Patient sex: M
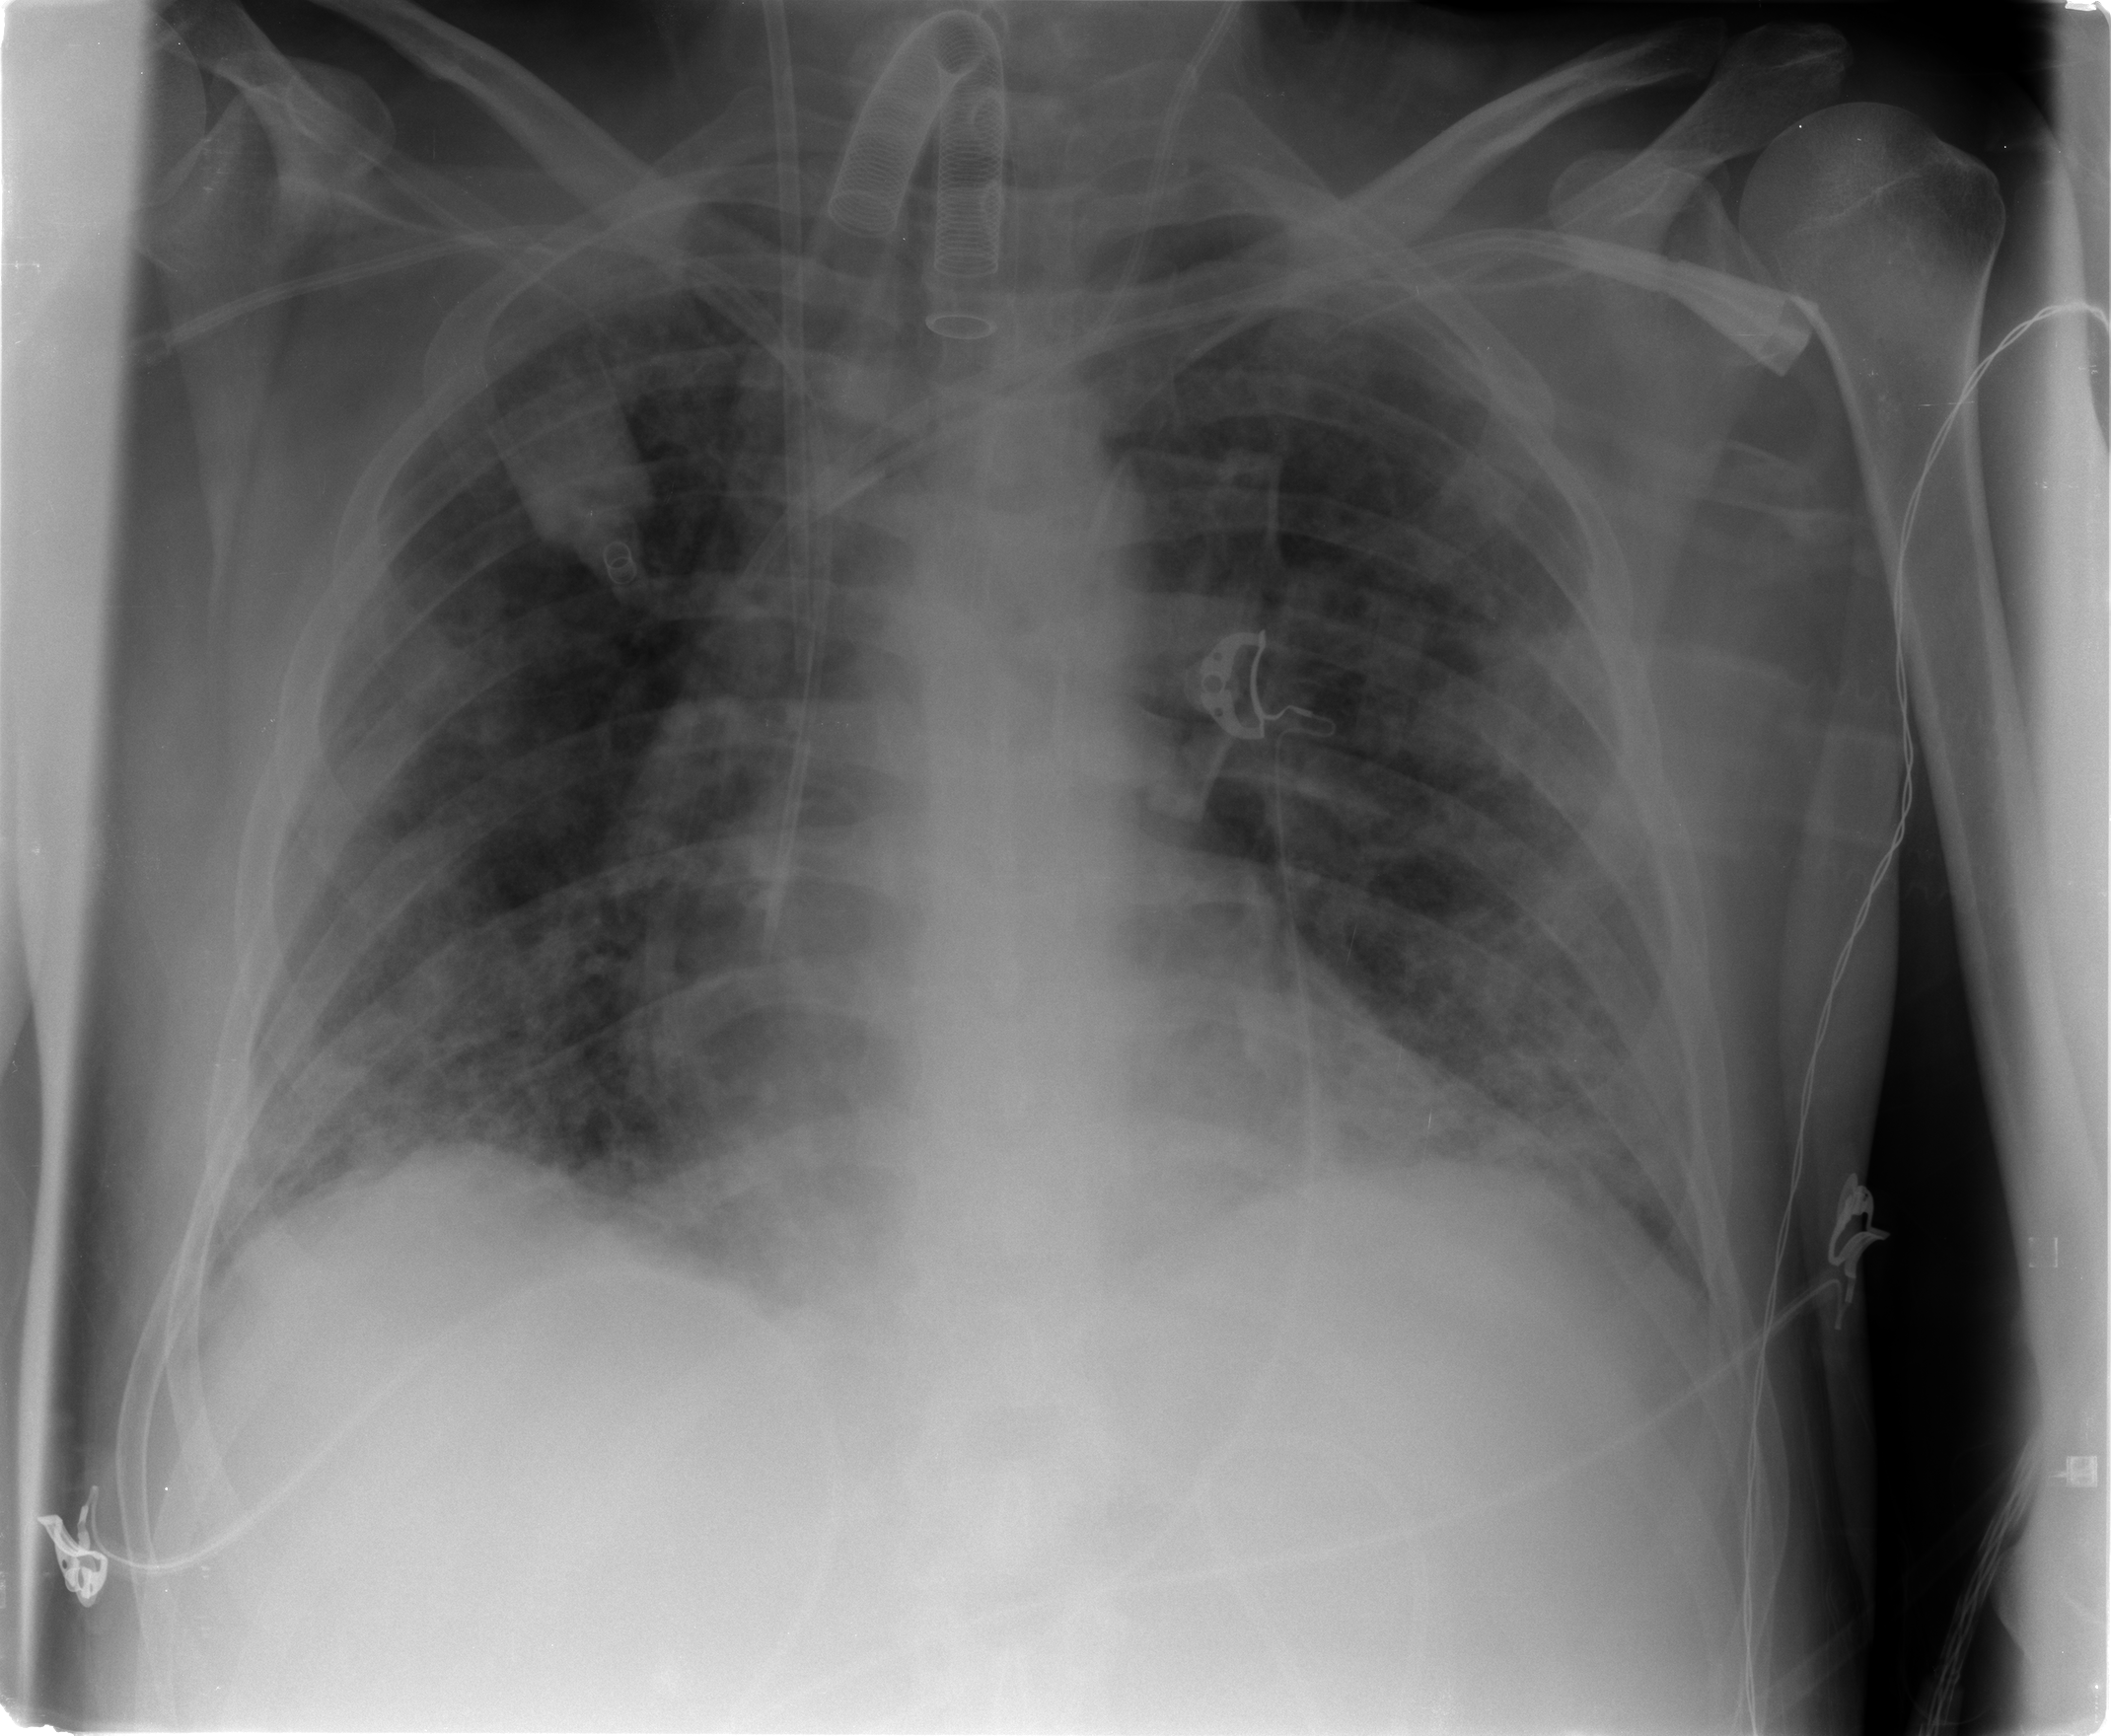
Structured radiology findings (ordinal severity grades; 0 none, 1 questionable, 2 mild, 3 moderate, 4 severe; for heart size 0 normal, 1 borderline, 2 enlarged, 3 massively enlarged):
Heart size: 2
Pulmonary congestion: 3
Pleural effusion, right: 2
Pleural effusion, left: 2
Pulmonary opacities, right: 4
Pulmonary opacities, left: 4
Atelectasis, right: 3
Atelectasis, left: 3